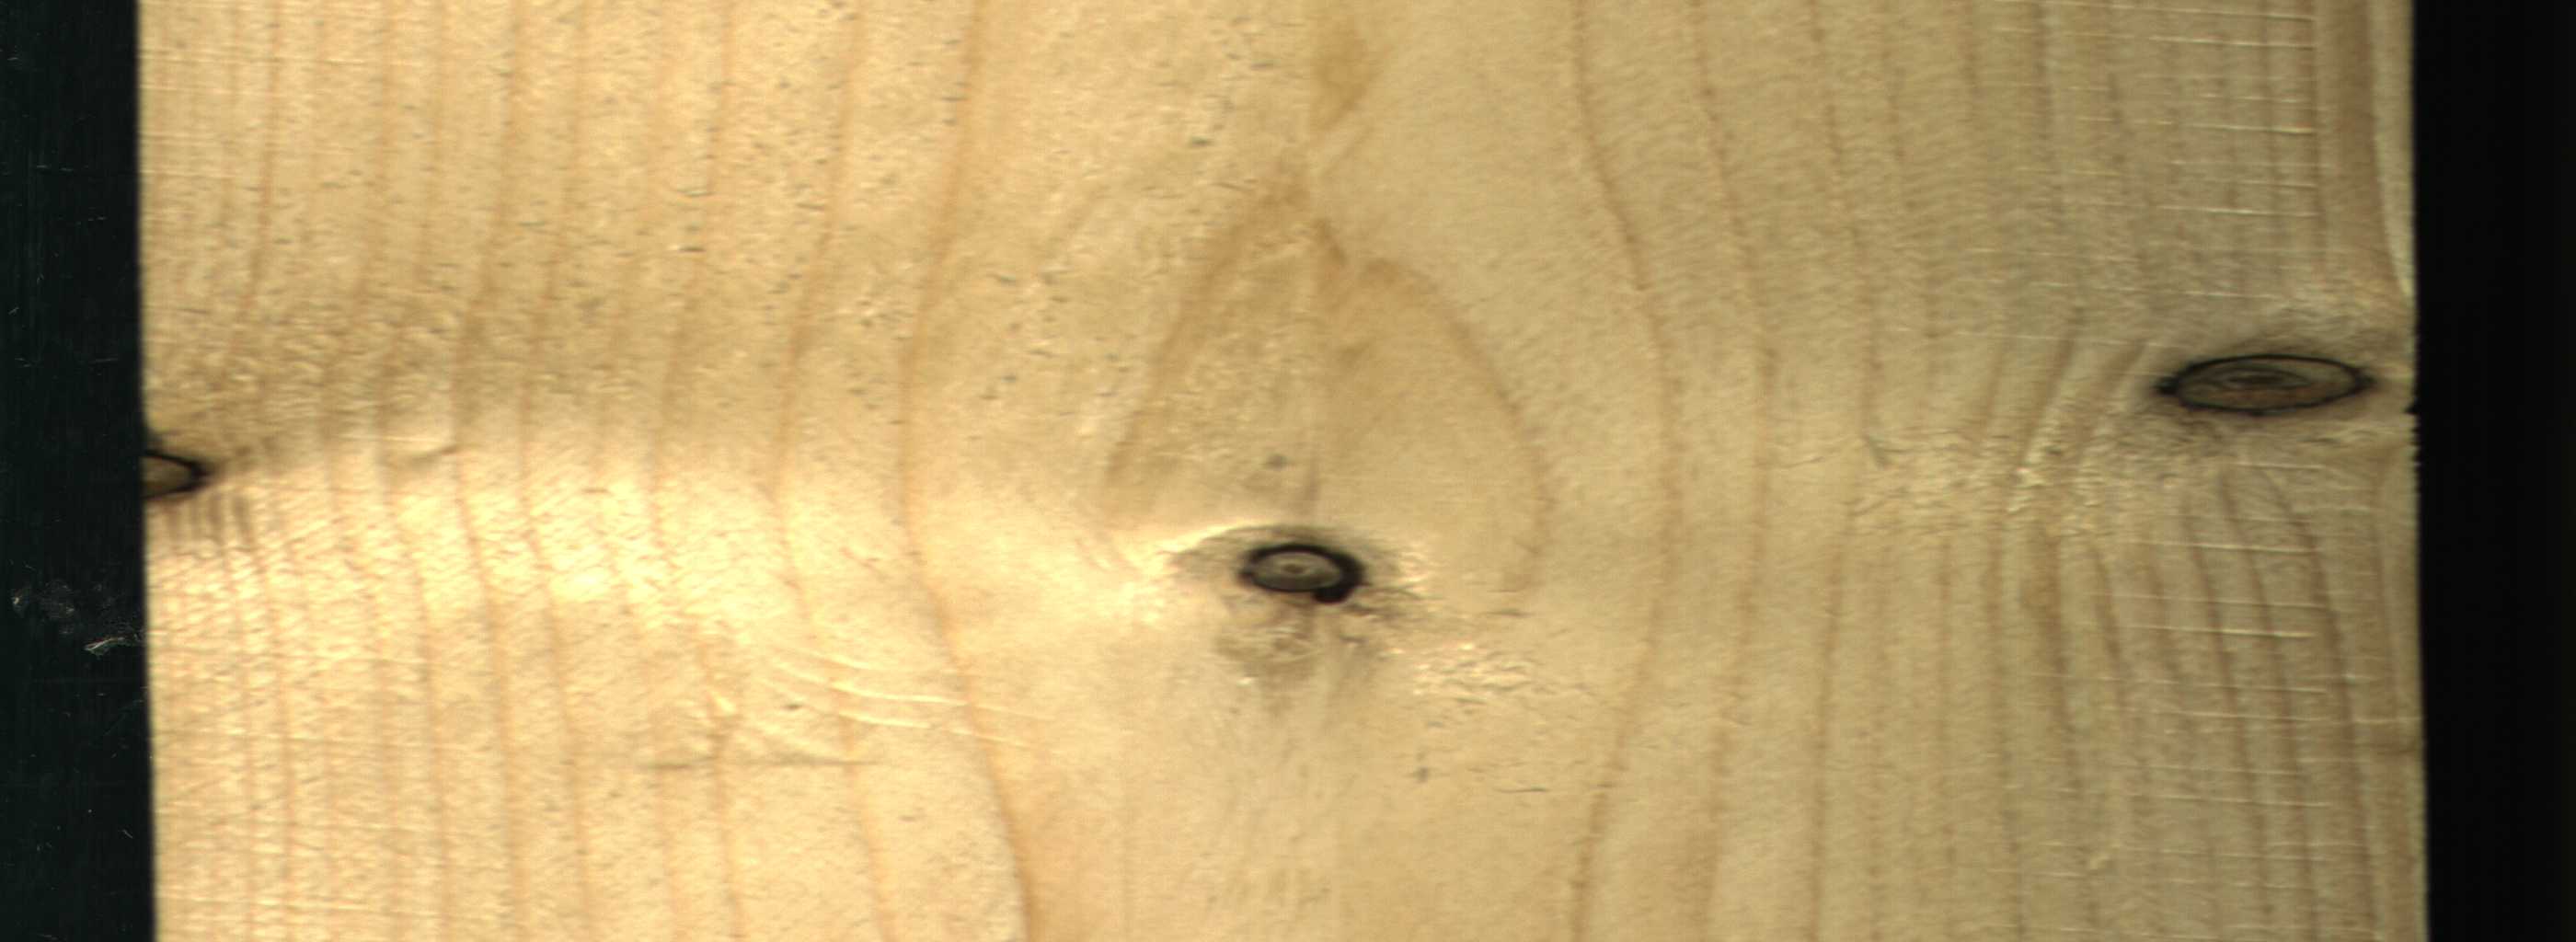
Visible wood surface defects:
Dead_Knot
Dead_Knot
Dead_Knot